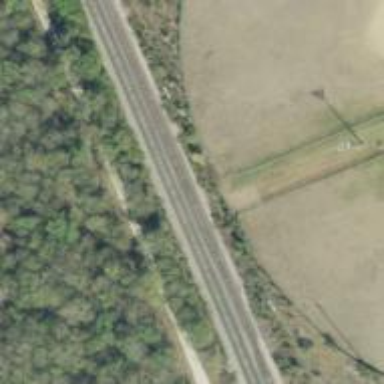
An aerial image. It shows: Railway track.